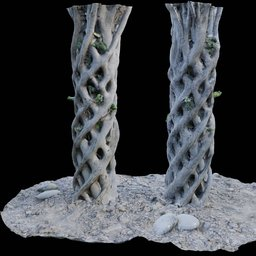
Label: nature